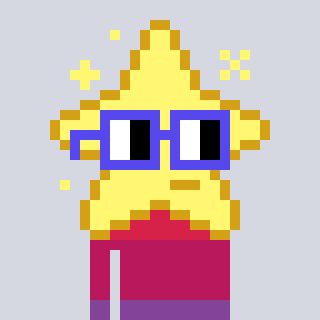
a pixel art character with square blue glasses, a star-shaped head and a grayscale-colored body on a cool background